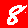
Digit: 8